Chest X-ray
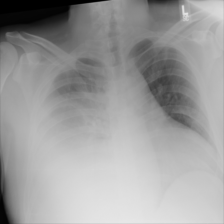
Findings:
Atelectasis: negative
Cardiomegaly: negative
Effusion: positive
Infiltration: negative
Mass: negative
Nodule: negative
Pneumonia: negative
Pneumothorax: negative
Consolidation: negative
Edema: negative
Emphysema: negative
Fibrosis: negative
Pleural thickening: negative
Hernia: negative